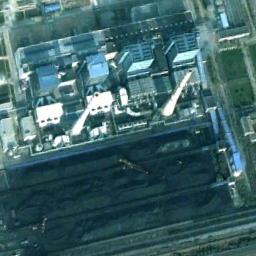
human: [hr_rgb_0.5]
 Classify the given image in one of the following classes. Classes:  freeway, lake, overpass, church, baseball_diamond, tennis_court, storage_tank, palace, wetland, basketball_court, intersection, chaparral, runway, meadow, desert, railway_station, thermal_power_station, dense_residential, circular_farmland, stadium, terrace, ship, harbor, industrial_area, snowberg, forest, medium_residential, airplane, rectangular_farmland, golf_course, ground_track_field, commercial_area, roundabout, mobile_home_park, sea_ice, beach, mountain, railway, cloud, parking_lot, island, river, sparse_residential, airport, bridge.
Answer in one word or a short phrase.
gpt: thermal_power_station